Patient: sex M, age 47
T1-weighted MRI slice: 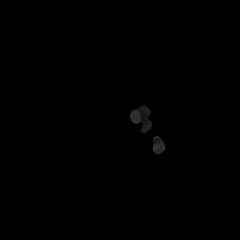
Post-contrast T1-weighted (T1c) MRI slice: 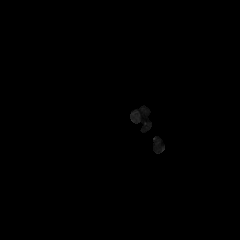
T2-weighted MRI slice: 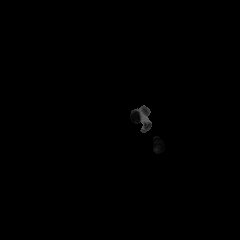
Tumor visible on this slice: no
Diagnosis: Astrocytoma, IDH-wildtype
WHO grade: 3